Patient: sex M, age 19
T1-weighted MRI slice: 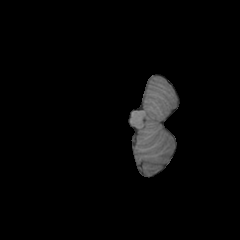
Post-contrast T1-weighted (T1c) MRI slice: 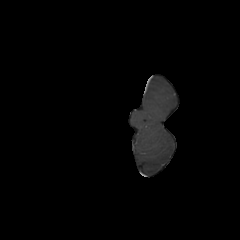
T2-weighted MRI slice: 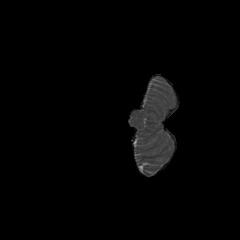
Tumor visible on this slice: no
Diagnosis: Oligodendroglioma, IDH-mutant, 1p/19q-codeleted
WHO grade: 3